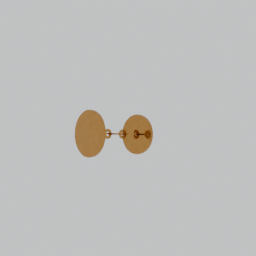
Label: furniture